Question: I am running a sample database from a SQL Server 2012 training book, learning a bit about indexes so I thought I'd try and see how it works.
The table Orders has an index on shippostalcode, so I tried to put that in the where clause, I know there are 850+ records in that table, and this code is split well like:
'''
10328
10195
10342
10318
10196
10139
10294
10354
10199
10157
10137
10258
10274
10286
10158
10167
10329
10351
'''
So when I do this, why do I get a clustered index scan, which I read is the same as a table scan which is sub-optimal?

I did :
'''
SELECT [orderid]
,[shippostalcode]
FROM [TSQL2012].[Sales].[Orders]
WHERE shippostalcode = '10307'
'''
Which gave me an index seek. Which leads me to think (from the little I learnt) that SQL Server may think that a scan is faster than doing a bookmark lookup for the rest of the columns?
After reading about the tipping point here : <URL>
It says its around 30%. I used the query from here to get the total pages in my table :
<URL>
I get 49 used and 53 reserved. So 30% of 49 = 14.7 * 17 (each page stores this much) is about 250 rows. But my query was only returning 9 so it was no where near the tipping point.
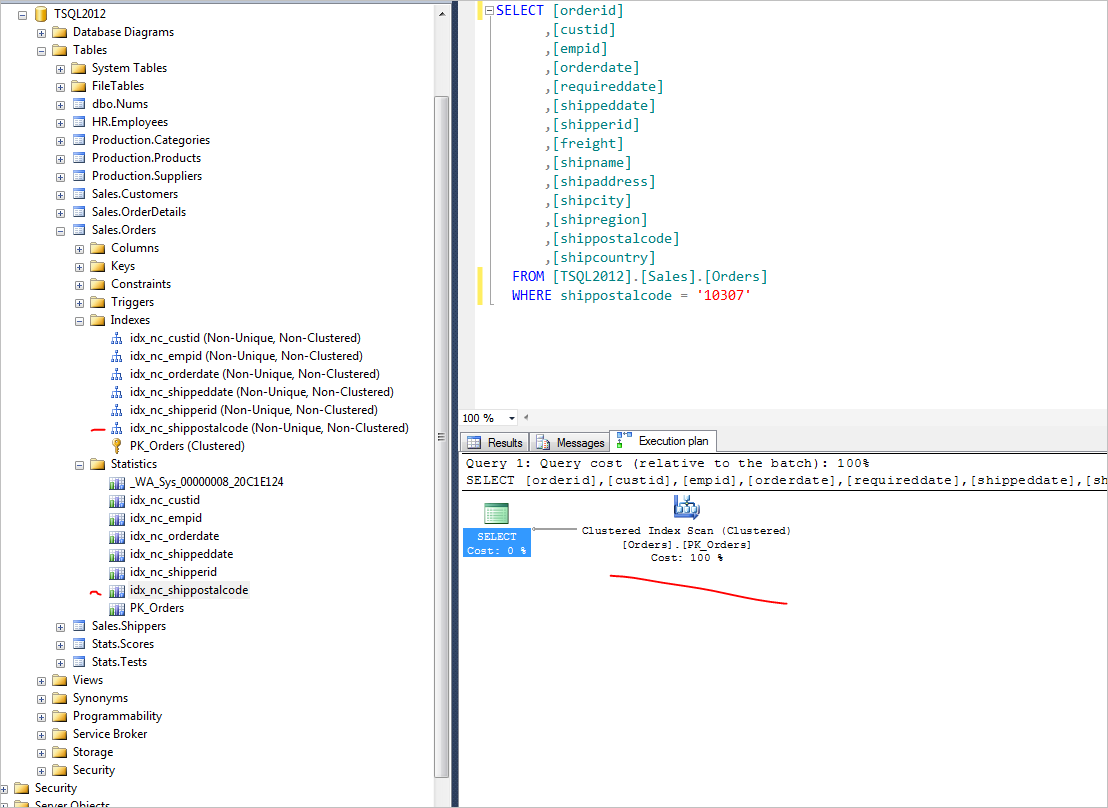
Answer: I have figured it out, as mentioned in some articles I read the selectivity has to be under 1%. I was mislead by an article about the tipping points thinking it would only go into scan mode if it was returning 30%+
But actual testing shows that anything returning 6+ rows is a scan, and anything less is a seek.
So if it returns about 0.5% it will do a seek, else a scan. 0.5% of my 830 rows is 4.15 rows.
Hope this helps someone.